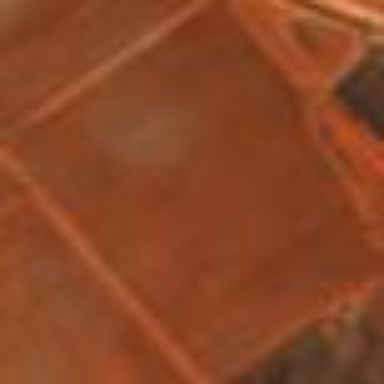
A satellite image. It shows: Farmland used for growing crops.